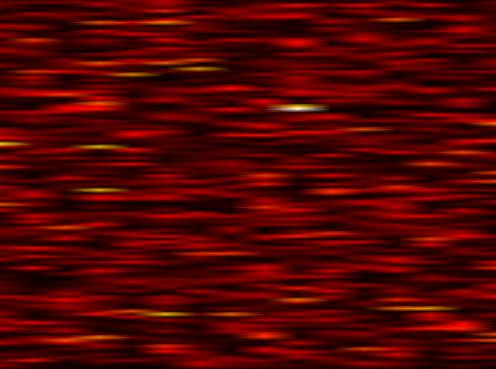
Label: FOFDM